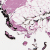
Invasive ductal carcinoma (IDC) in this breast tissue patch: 0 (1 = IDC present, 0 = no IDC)